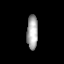
Tissue: prostate
Cell type: T cells
Senescence score: 0.2966
Nuclear area (px): 363
Mean DAPI intensity: 171.964